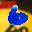
Label: 6